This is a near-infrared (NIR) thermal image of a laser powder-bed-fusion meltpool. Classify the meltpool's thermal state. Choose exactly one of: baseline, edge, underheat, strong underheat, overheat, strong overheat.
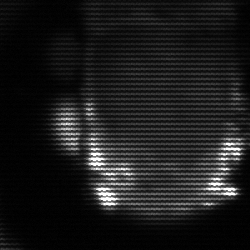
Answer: baseline